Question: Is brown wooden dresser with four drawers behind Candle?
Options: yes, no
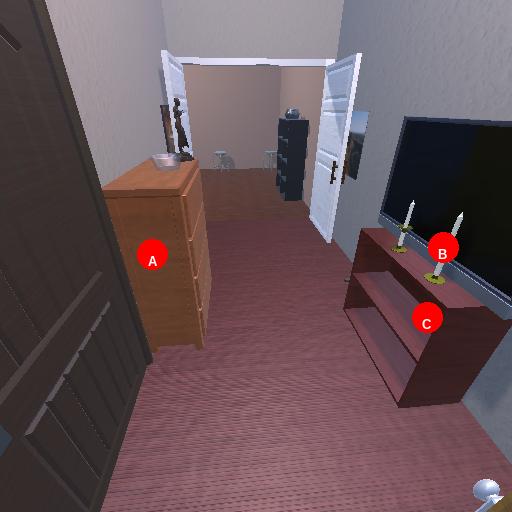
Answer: yes